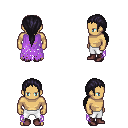
a pixel art fantasy rpg character, male body template, human, tanned skin, maroon tattered cape, white pants, raven ponytail hairstyle, maroon shoes, four views (front, back, left, right), 2x2 character sprite sheet, small pixel art, hard edges, no anti-aliasing